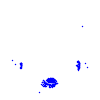
Particle: electron